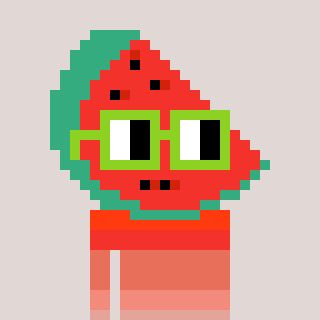
a pixel art character with square light green glasses, a watermelon-shaped head and a orange-colored body on a warm background